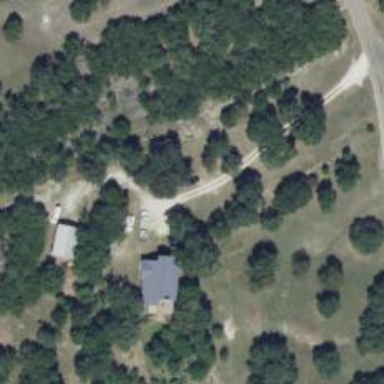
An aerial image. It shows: Driveway leading to service road.